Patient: sex M, age 44
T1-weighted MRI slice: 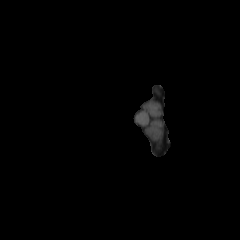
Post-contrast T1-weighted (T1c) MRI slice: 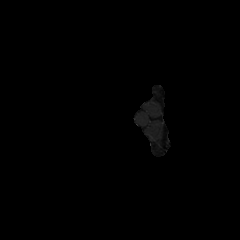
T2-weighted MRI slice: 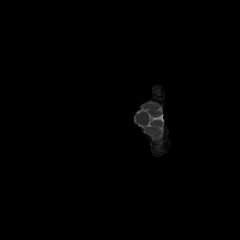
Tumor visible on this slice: no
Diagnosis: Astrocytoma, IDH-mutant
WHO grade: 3